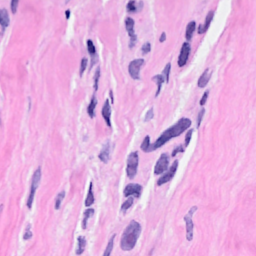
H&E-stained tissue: Breast